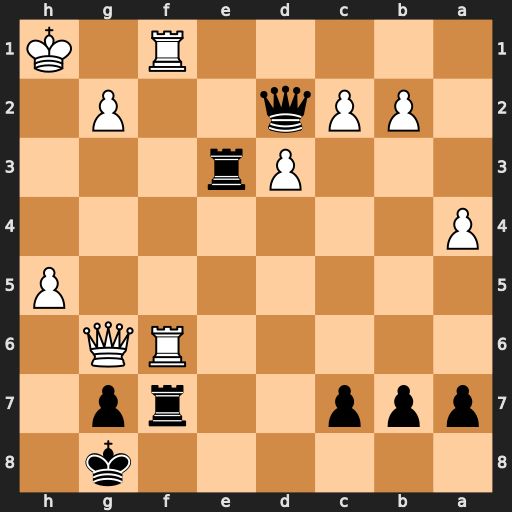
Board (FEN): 6k1/ppp2rp1/5RQ1/7P/P7/3Pr3/1PPq2P1/5R1K
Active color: b
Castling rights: -
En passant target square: -
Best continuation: Rxf6 Rxf6 Qe1+ Kh2 Qh4+